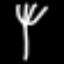
Label: fork